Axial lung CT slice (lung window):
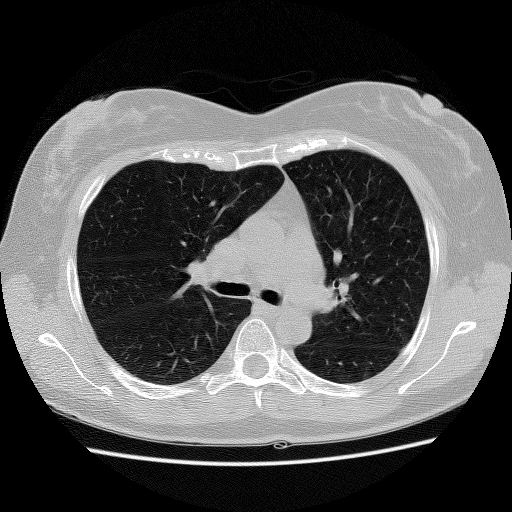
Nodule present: no